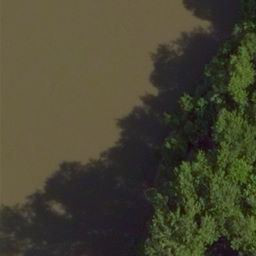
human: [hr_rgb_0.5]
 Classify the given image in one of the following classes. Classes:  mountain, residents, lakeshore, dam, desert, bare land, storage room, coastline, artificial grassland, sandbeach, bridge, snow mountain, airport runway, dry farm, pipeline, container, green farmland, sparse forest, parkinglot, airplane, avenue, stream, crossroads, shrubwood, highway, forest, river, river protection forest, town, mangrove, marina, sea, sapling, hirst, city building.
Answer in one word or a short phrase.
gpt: river protection forest